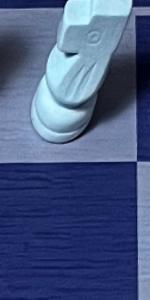
Label: Empty